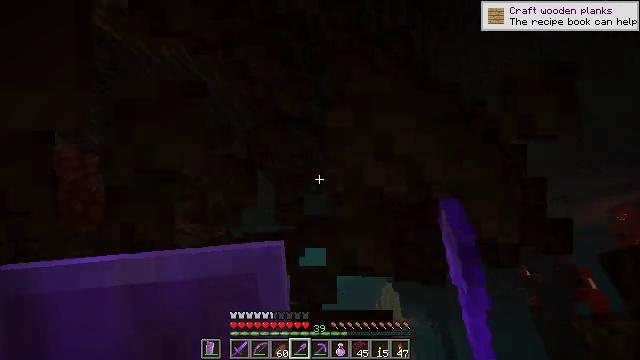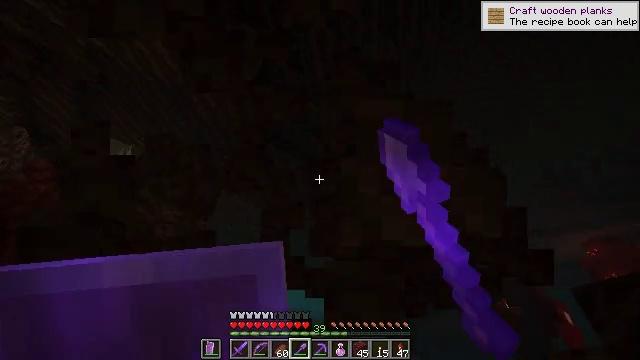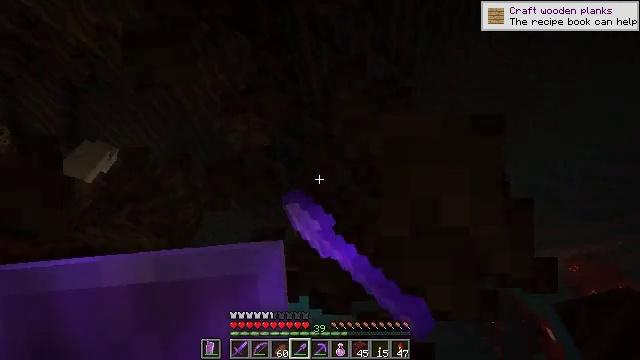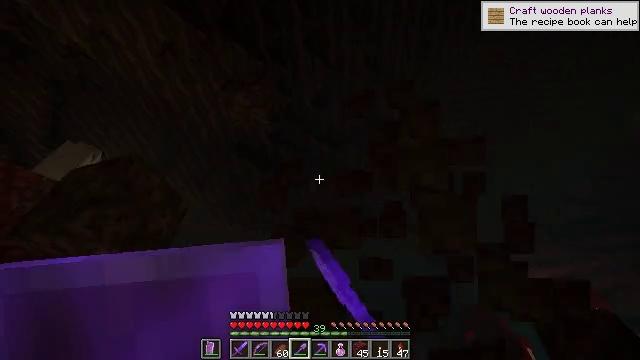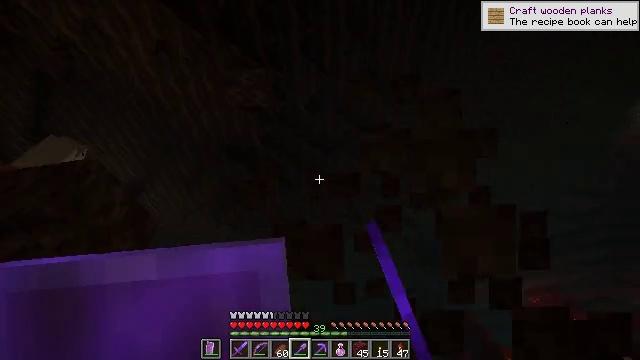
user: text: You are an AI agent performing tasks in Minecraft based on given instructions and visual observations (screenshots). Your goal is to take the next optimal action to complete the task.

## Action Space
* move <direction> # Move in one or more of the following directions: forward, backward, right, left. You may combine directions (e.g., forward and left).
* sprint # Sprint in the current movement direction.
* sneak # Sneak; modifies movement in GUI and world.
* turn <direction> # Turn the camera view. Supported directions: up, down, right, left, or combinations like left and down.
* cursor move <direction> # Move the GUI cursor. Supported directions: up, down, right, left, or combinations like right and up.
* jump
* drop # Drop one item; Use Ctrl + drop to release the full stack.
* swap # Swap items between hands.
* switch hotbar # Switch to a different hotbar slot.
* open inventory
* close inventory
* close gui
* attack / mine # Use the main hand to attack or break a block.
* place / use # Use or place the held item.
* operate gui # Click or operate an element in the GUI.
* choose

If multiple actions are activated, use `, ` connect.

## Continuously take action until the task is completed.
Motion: motion action
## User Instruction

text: Collect soul sand blocks.
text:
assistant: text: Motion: turn right and up, attack / mine
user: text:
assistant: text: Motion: turn right and up, attack / mine
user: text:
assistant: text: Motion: turn right and up, attack / mine
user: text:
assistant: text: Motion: turn right and up, attack / mine
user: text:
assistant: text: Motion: attack / mine